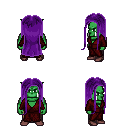
a pixel art fantasy rpg character, male body template, orc, green skin, red robe, robe skirt, purple extra-long hairstyle, maroon shoes, four views (front, back, left, right), 2x2 character sprite sheet, small pixel art, hard edges, no anti-aliasing